Question: I'm currently running a function for multiple process areas of a production facility. Unfortunately, I cannot send the full code as it contains a lot of confidential information from the customer.
Each area is checked with a function in different cells of a ipynb in Jupyter and I ran into an issue were the production for an area is 0 for the given period. My solution is to use sys.exit(0) in the function if the production is 0 for the given period.
This works to stop the cell and print the error. However, I then run into the issue where the other cells below don't run because of the exit command.
'''
if len(df_prod.values()) == 0:
print('There is no data for the given time')
sys.exit(0)
else:
continue
'''
P.S. My apologies if this isn't clear. I'm pretty new to coding and even newer to stackoverflow! Please let me know any best practices or if you need any clarification.
EDIT:
The picture below may help clarify.
Image showing the issue. Outputs were hidden from cell 4.

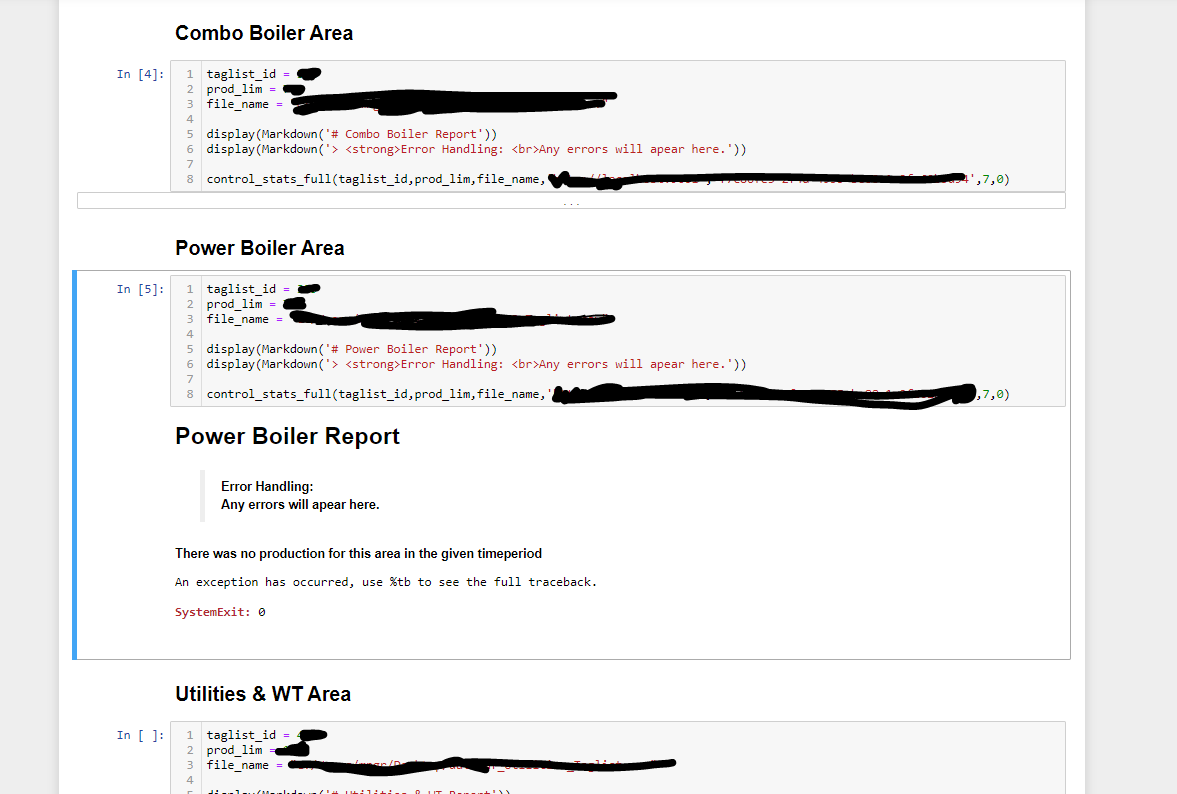
Answer: If you're just trying to run a function until a certain result is achieved, then rather than using 'sys.exit(0)' to stop running all code just 'return' from the function so the script can move on to running the next